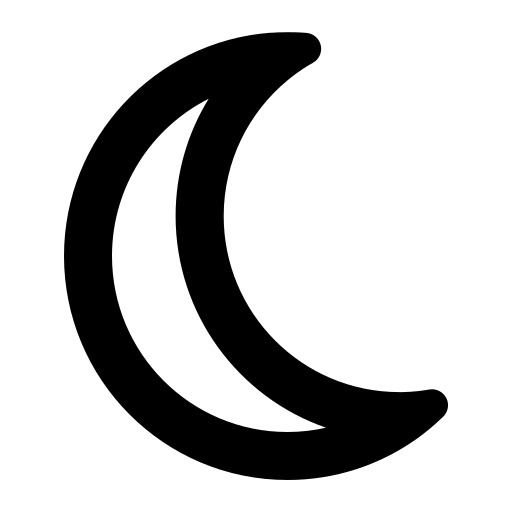
Tags: icon, FontAwesome, fa-icon, outline, moon